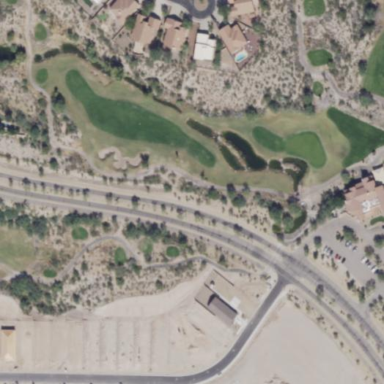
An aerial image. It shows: Rough area on grassy golf course.